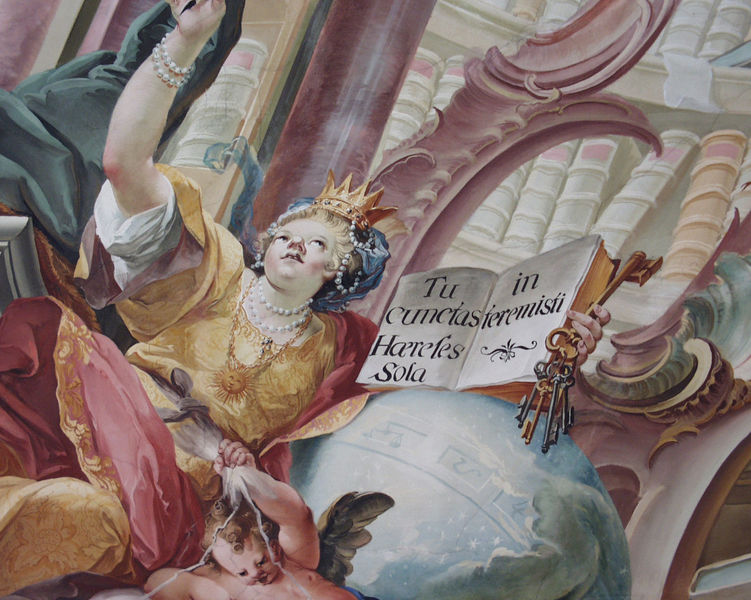
Titel: Fakultäten (Ausschnitt)
Künstler: Johann Anwander
Standort: Dillingen
Institution: Goldener Saal
Schlagwörter: blau, flügel, gemälde, gott, hand, haut, himmel, umhang, gelb, frau, haar, kleid, mund, nase, pastell, raum, schmuck, säulen, türkis, weiss, blick, dame, rot, tuch, malerei, muster, rock, wand, architektur, arm, arme, augen, barock, falten, gesicht, inkarnat, silber, sockel, ärmel, hände, erde, kirche, sonne, gewand, gold, haare, decke, krone, perle, perlen, rokoko, rosa, engel, putte, putto, hellblau, schrift, bücher, liegen, bogen, perspektive, kette, violett, kopftuch, detail, inschrift, dekor, wandmalerei, ellenbogen, perlenkette, halskette, ellebogen, buch, schweben, sterne, text, ketten, kugel, allegorie, rom, erdkugel, schnörkel, armband, buchrücken, anhänger, amulett, blitz, sonnenstrahlen, bibliothek, bücherei, königin, muschel, deckengemälde, fresko, schlüssel, schlüsselbund, bänder, putten, globus, illusion, welt, putti, ornat, attribut, deckenmalerei, weltkugel, latein, lateinisch, würzburg, italienisch, kontinent, risa, freske, tiepolo, weisheit, asam, himmelskugel, bich, perlenarmband, armkette, r, in, sonnenemblem, tu, rossa, rom latein königin, cunctas, sola, hareses, harefes